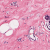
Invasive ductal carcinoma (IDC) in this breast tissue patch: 0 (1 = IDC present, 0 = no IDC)